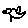
Label: bird